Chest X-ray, PA view. Patient: 34 years old, sex F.
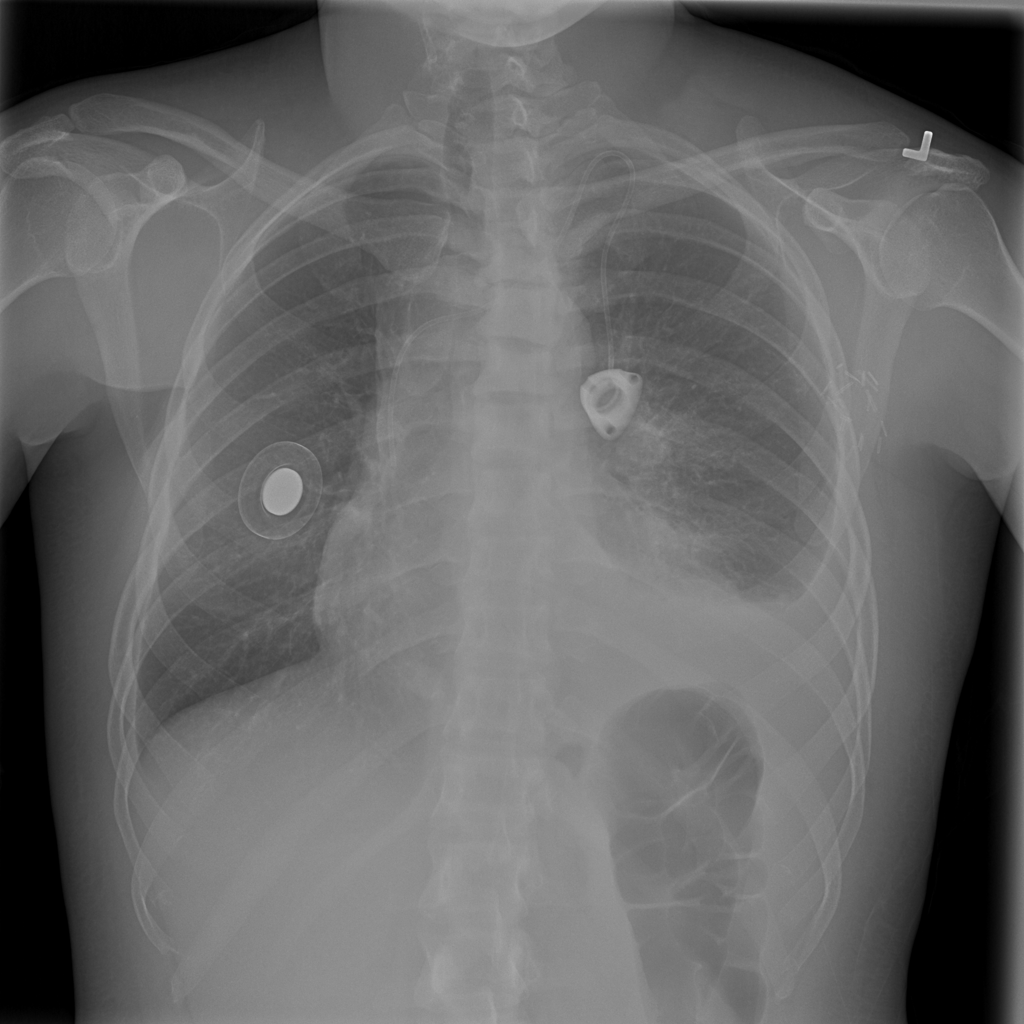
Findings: No Finding